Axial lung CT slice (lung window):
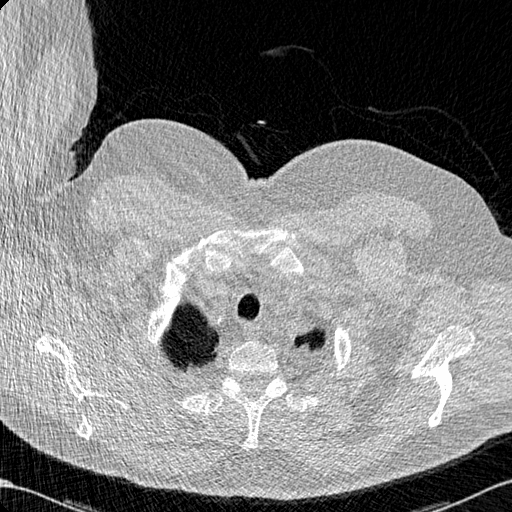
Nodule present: no